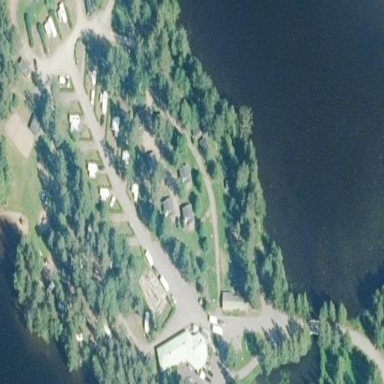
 catering to those who enjoy mix of nature and recreation."